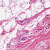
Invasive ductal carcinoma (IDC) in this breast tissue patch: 0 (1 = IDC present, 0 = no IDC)